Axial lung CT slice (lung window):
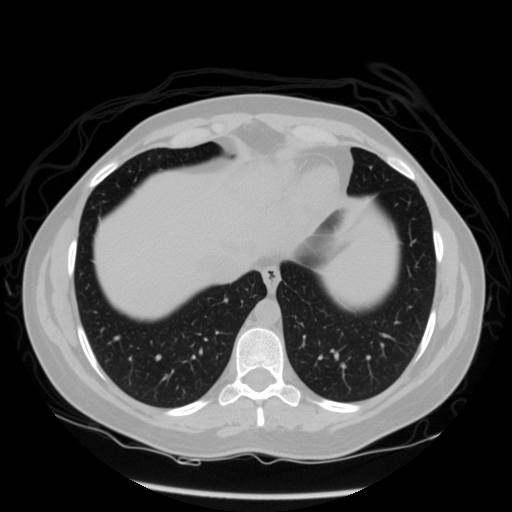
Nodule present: no